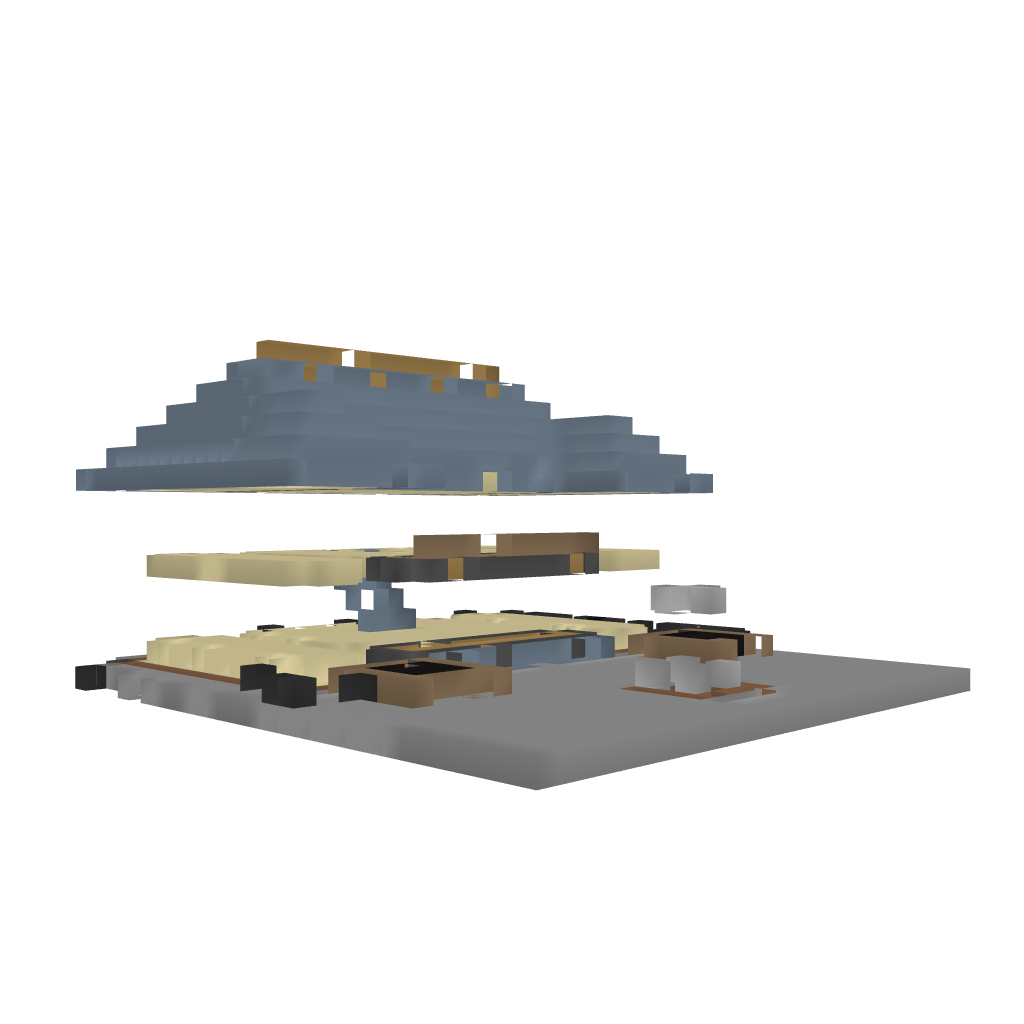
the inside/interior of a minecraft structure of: Wooden Mansion